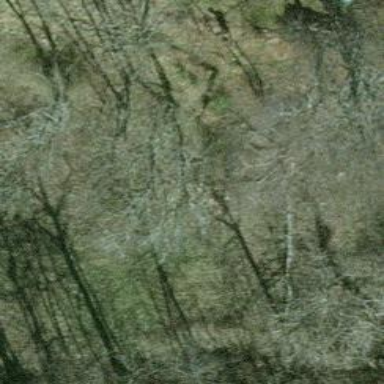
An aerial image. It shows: Single tag "natural: tree."